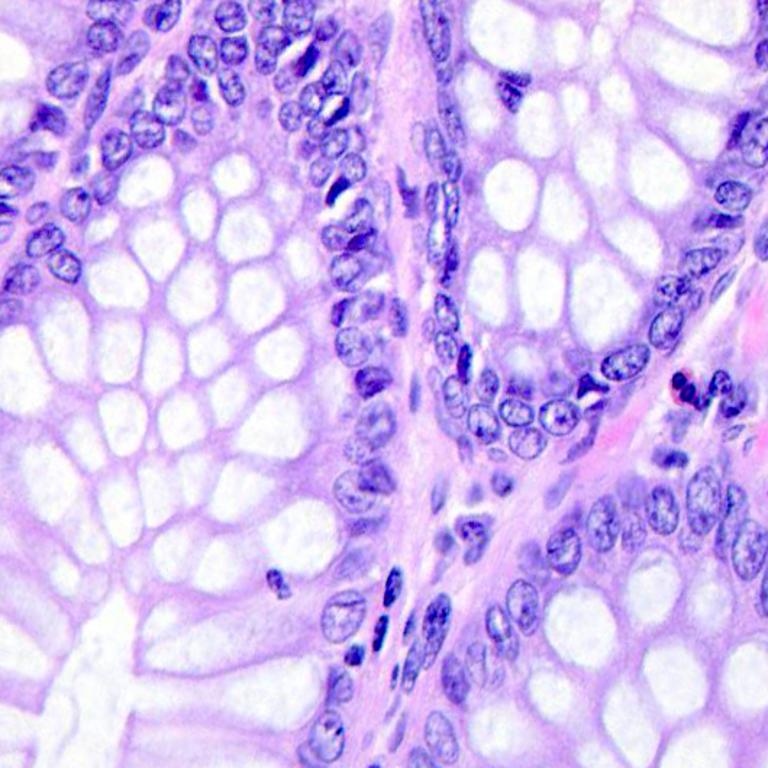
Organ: colon
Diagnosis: benign